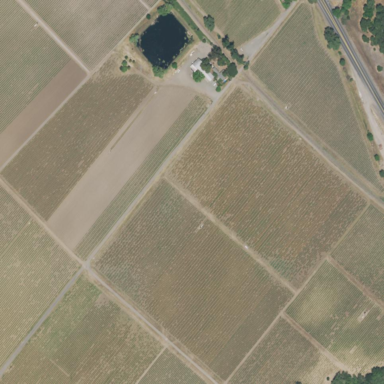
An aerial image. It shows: Vineyard growing grapes.